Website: crate-barrel
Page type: billing-address
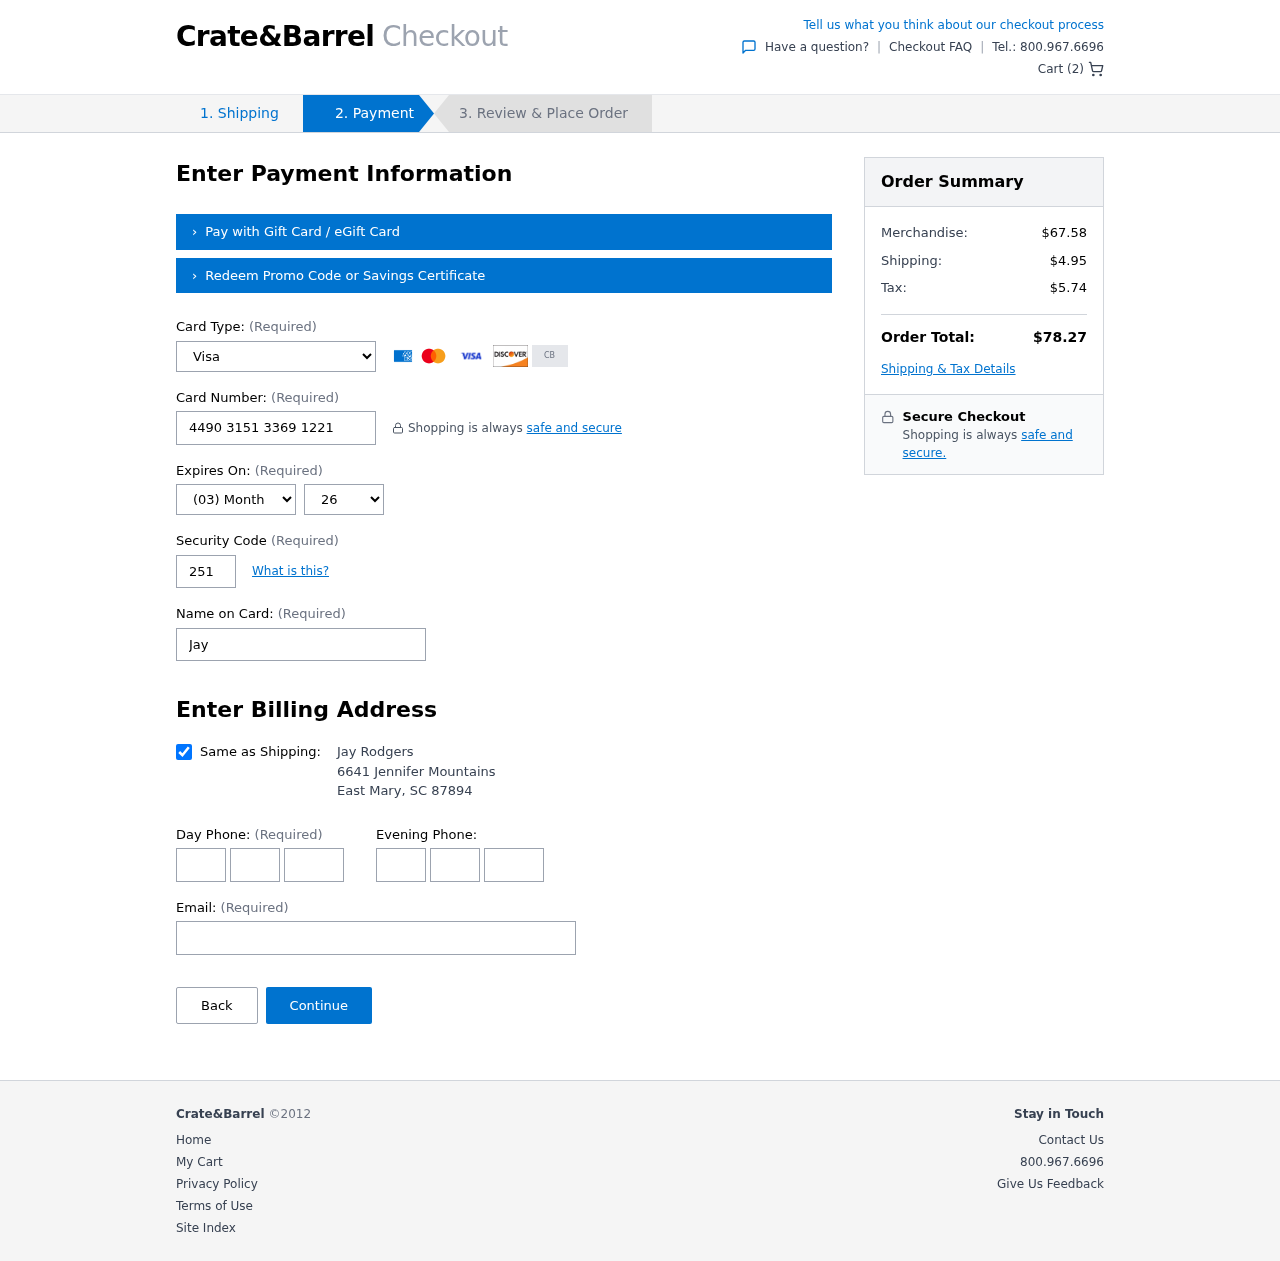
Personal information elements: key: PII_CARD_CVV
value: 251
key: PII_CARD_EXPIRY_MONTH
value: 03
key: PII_CARD_EXPIRY_YEAR
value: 26
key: PII_CARD_NUMBER
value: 4490 3151 3369 1221
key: PII_CARD_TYPE
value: Visa
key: PII_CITY
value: East Mary
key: PII_EMAIL
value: jay.rodgers@hotmail.com
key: PII_FULLNAME
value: Jay Rodgers
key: PII_PHONE_ALT_AREA
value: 715
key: PII_PHONE_ALT_PREFIX
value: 246
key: PII_PHONE_ALT_SUFFIX
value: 3414
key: PII_PHONE_AREA
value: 924
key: PII_PHONE_PREFIX
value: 527
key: PII_PHONE_SUFFIX
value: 3367
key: PII_POSTCODE
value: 87894
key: PII_STATE_ABBR
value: SC
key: PII_STREET
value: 6641 Jennifer Mountains
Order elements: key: ORDER_NUM_ITEMS
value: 2
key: ORDER_SUBTOTAL
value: $67.58
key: ORDER_SHIPPING_COST
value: $4.95
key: ORDER_TAX
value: $5.74
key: ORDER_TOTAL
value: $78.27